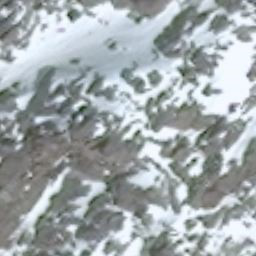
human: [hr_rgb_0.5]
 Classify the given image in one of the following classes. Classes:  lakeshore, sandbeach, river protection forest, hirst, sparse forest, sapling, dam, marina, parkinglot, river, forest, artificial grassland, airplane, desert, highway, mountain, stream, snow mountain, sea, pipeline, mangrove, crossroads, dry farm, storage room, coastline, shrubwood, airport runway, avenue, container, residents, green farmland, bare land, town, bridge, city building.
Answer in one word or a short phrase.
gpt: snow mountain